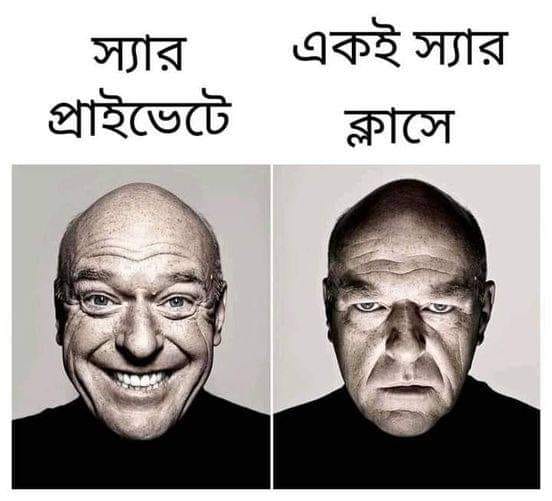
Caption: স্যার প্রাইভেট     একই স্যার ক্লাসে
Label: non-hate